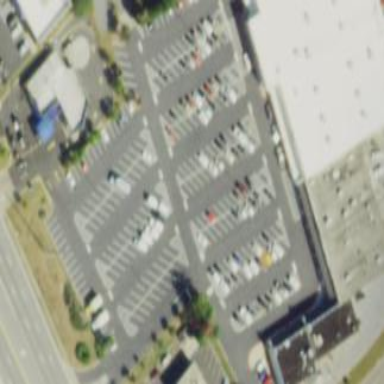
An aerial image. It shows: Retail building.